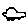
Label: car